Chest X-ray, AP view. Patient: 34 years old, sex M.
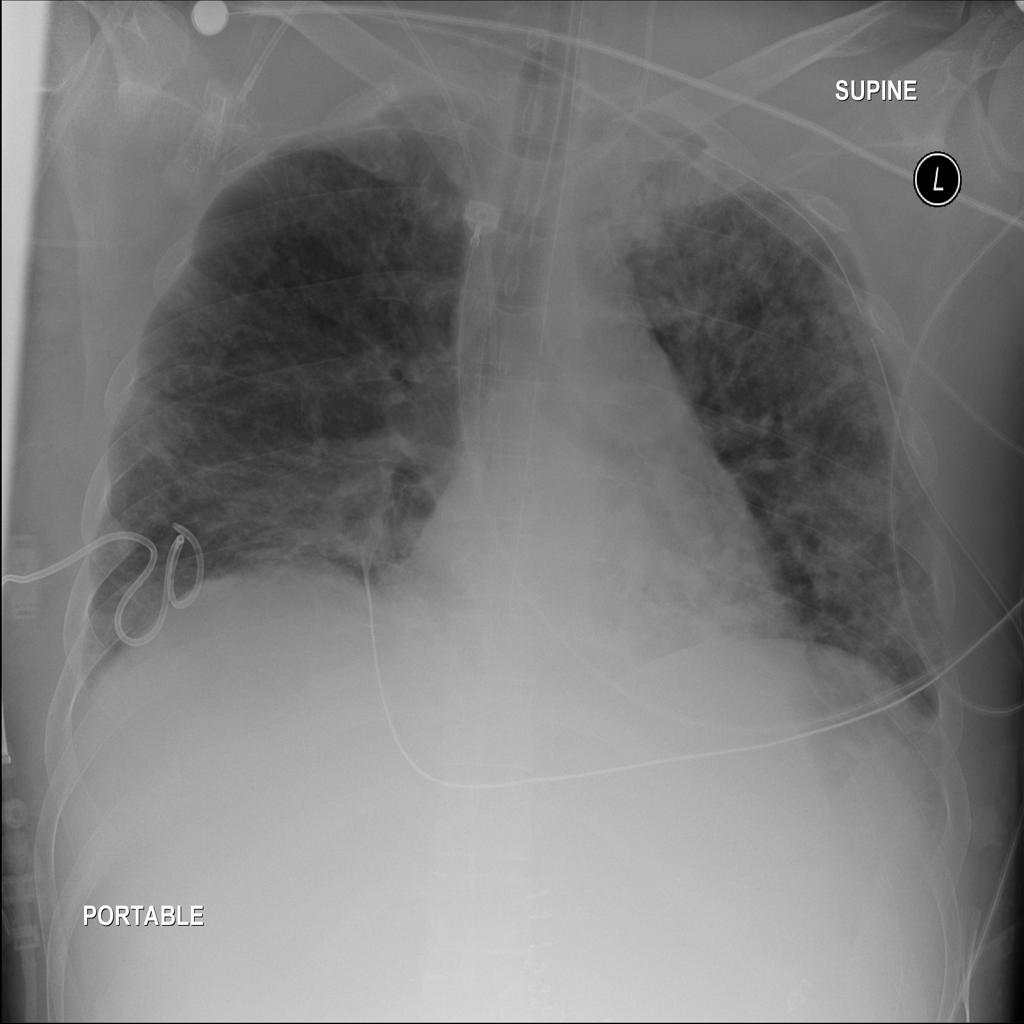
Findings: Infiltration